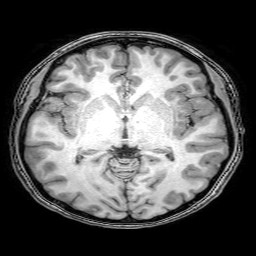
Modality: T1w
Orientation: coronal
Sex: female
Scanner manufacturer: philips
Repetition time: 0.008227 s
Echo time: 0.0038 s